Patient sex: F
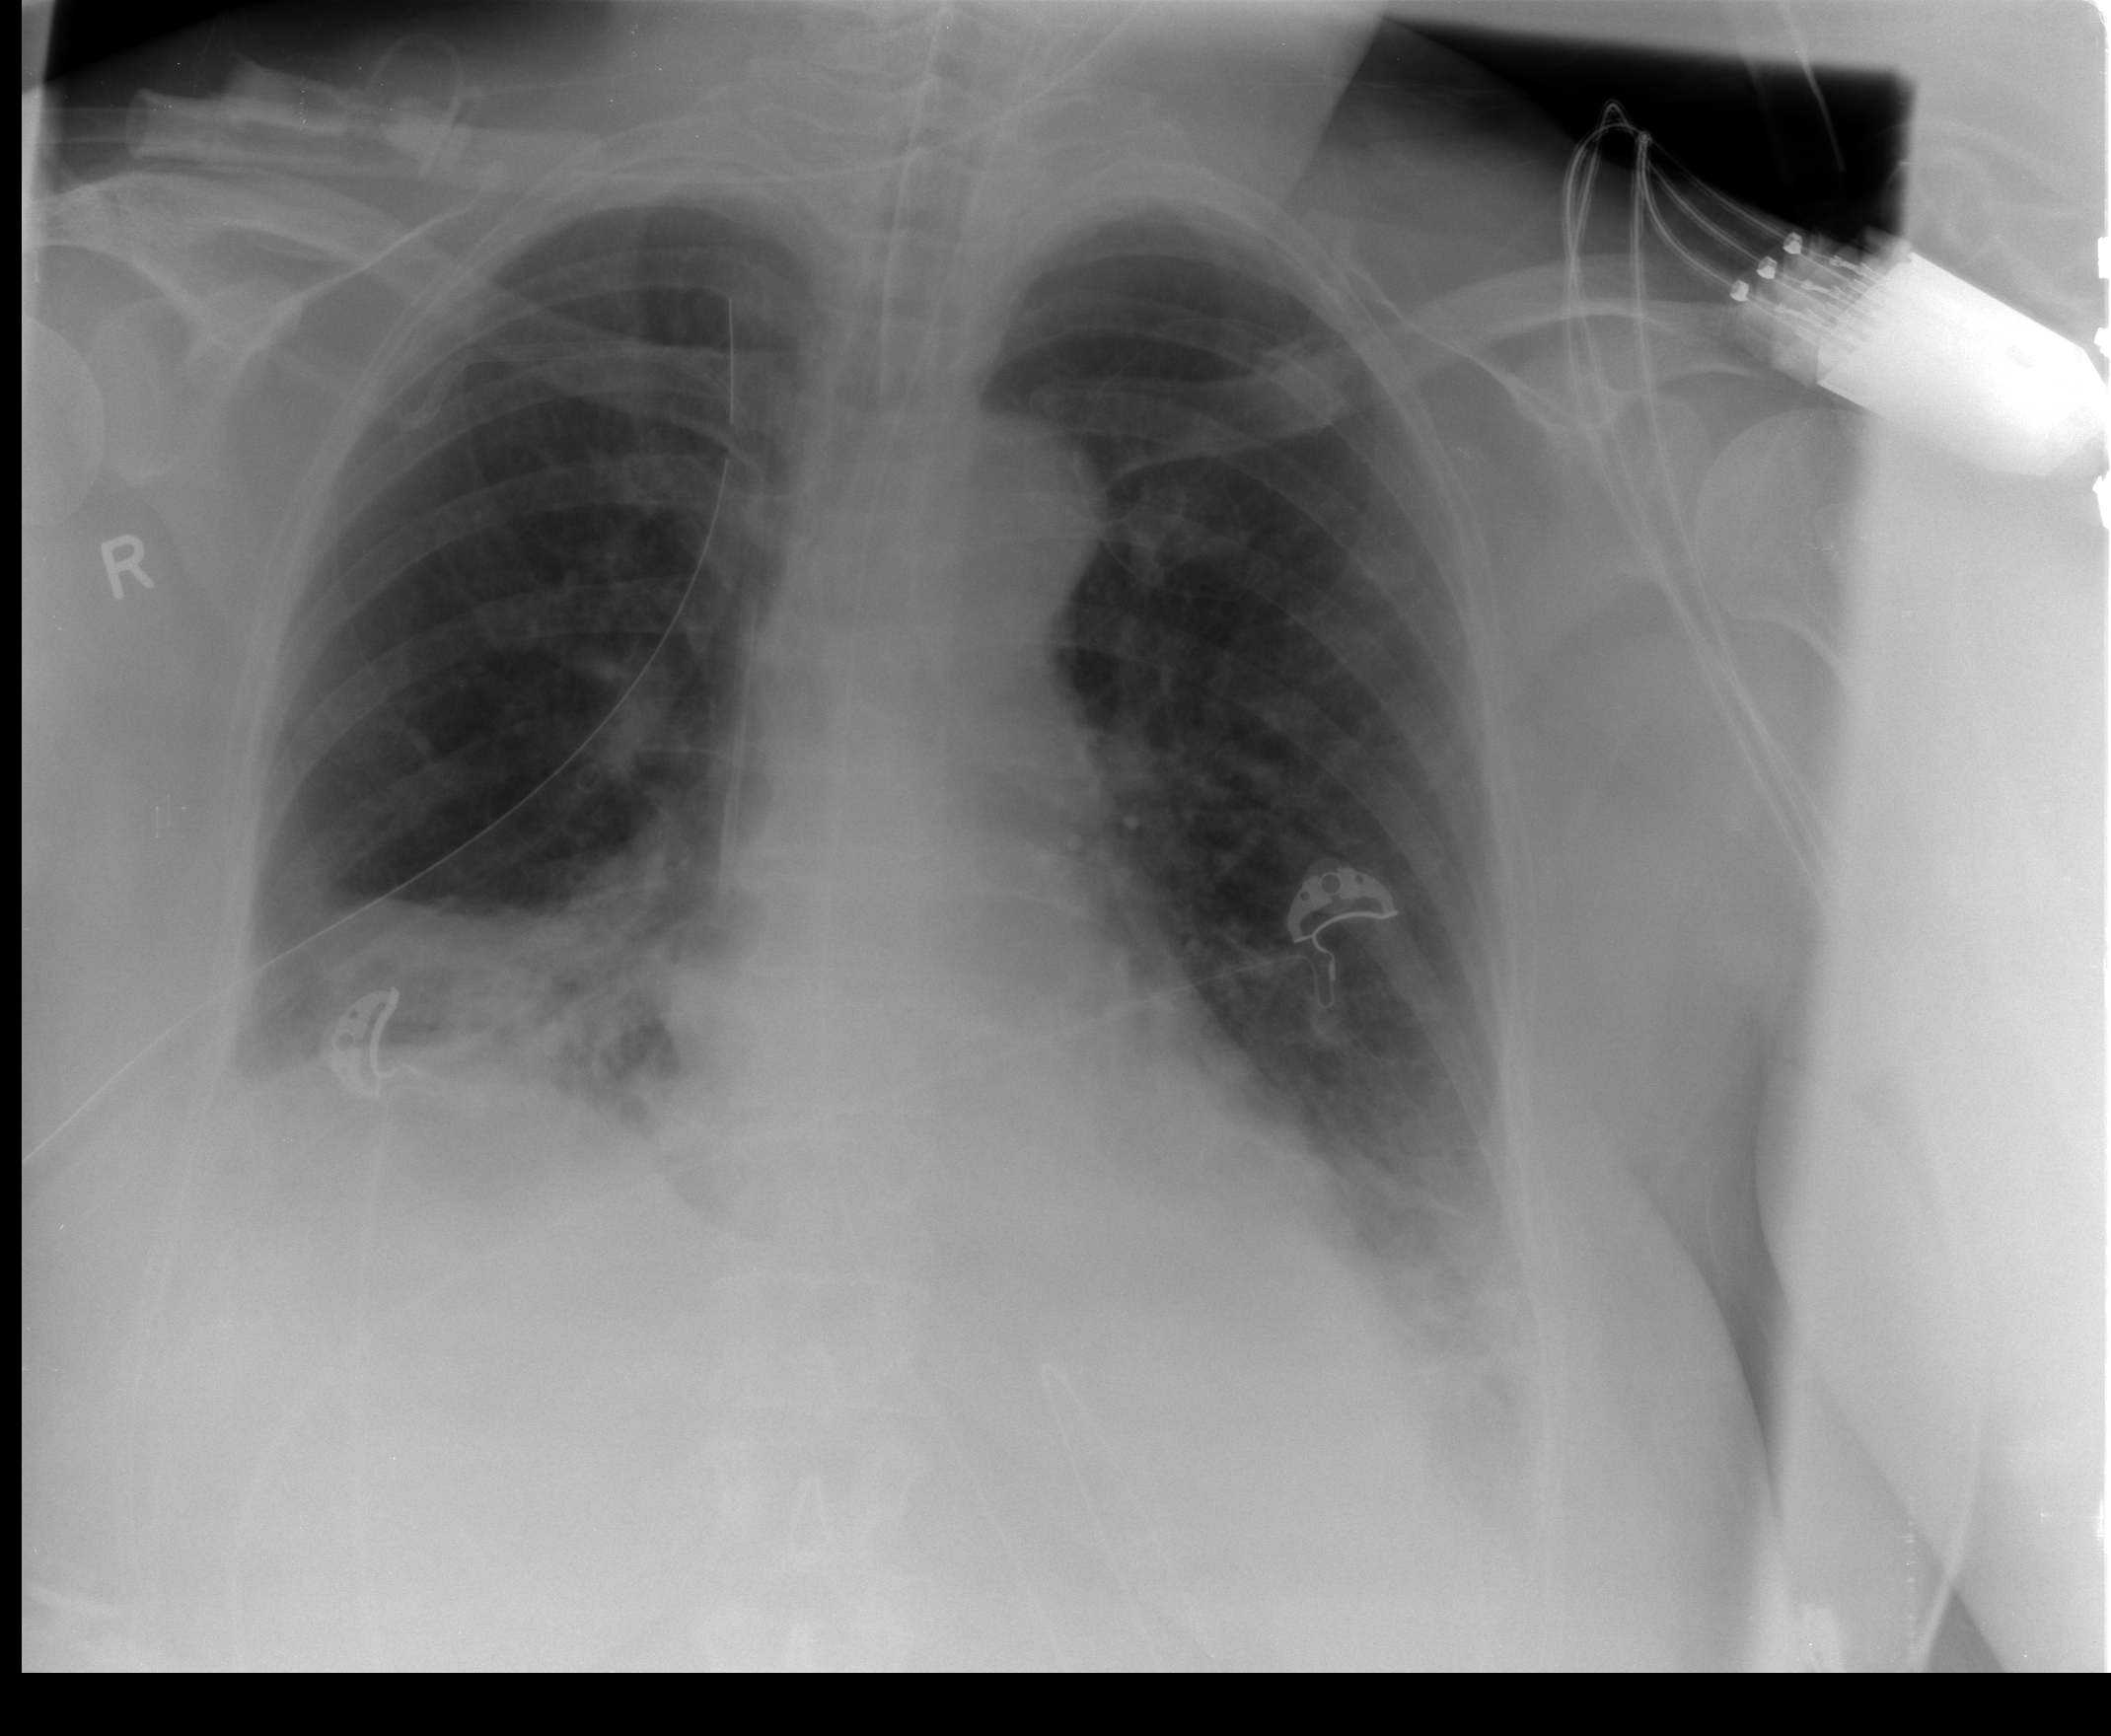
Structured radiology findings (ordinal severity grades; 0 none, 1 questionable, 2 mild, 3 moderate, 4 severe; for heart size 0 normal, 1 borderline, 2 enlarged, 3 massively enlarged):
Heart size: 2
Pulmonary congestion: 2
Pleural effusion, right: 0
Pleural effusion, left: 2
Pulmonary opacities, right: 2
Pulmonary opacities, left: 0
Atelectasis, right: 4
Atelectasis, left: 2